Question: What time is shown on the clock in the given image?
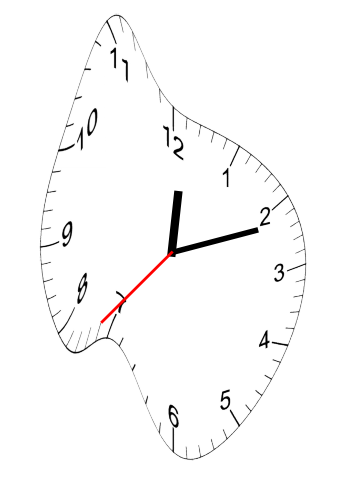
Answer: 12:11:37